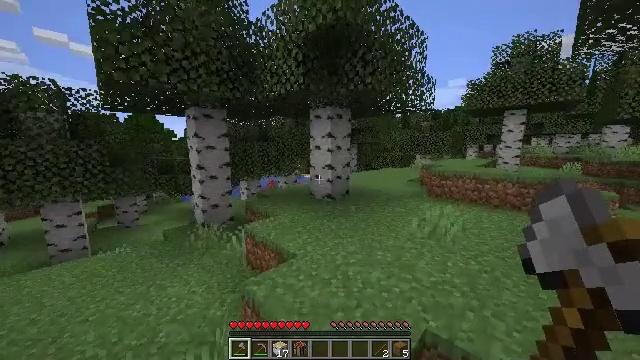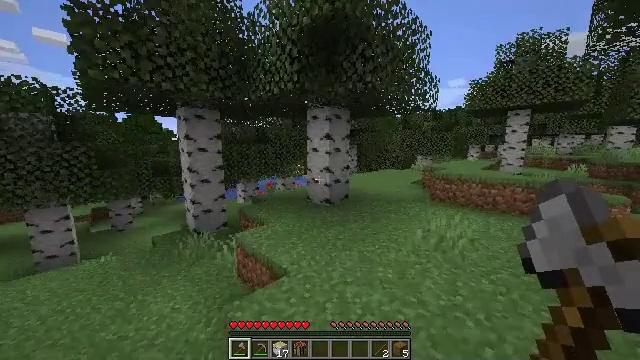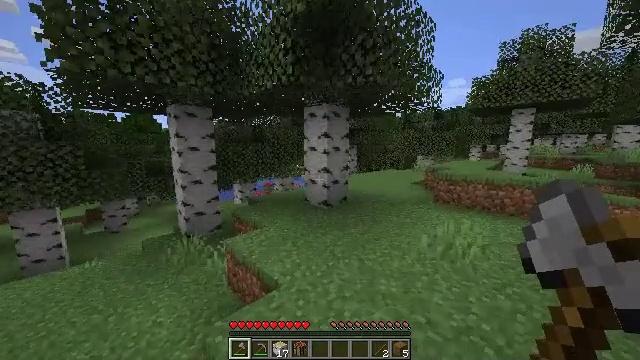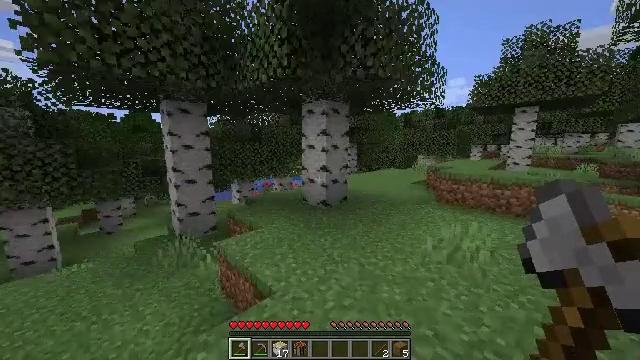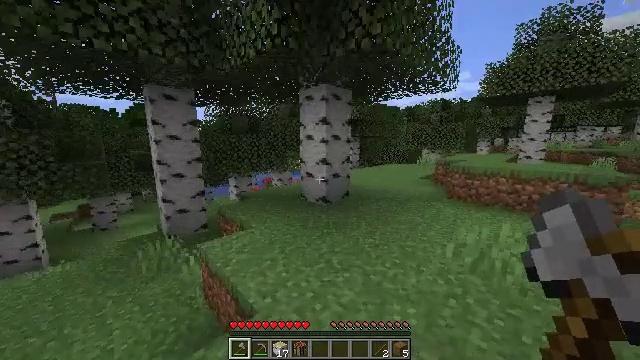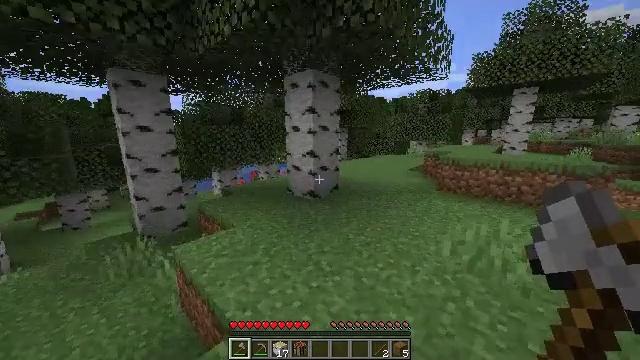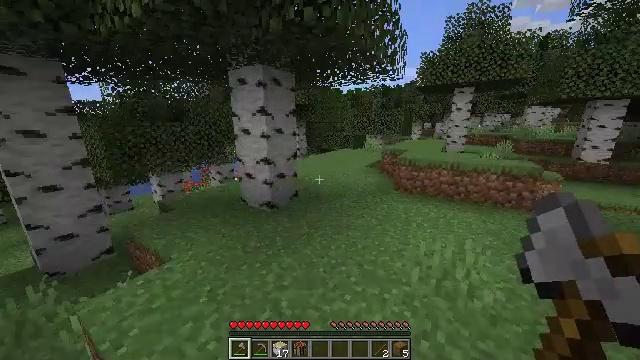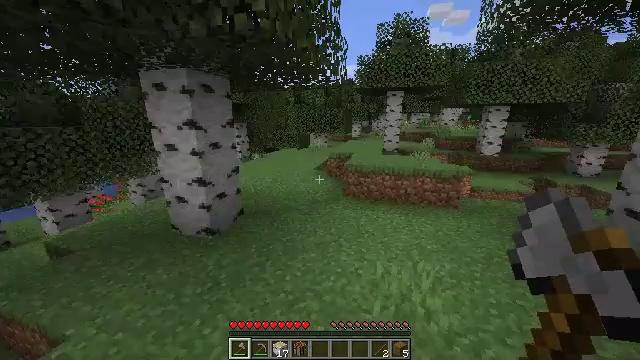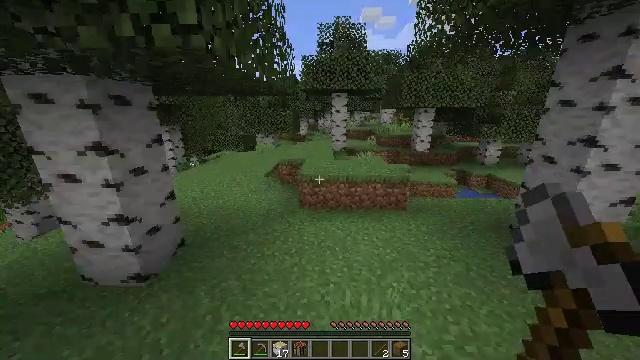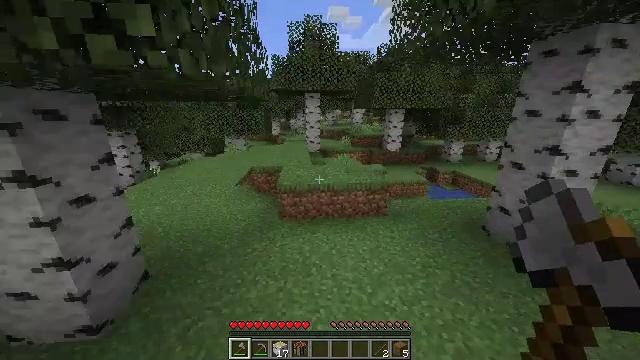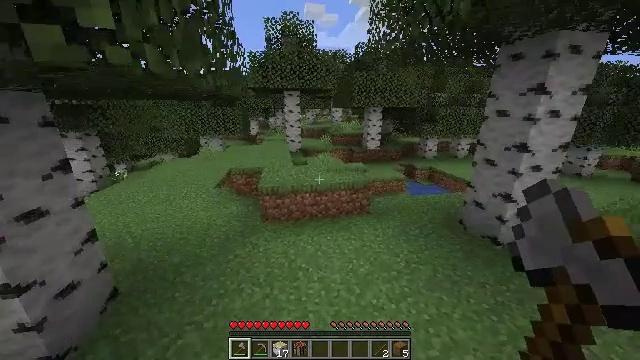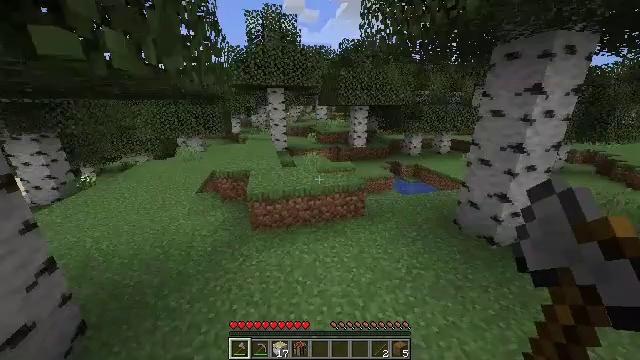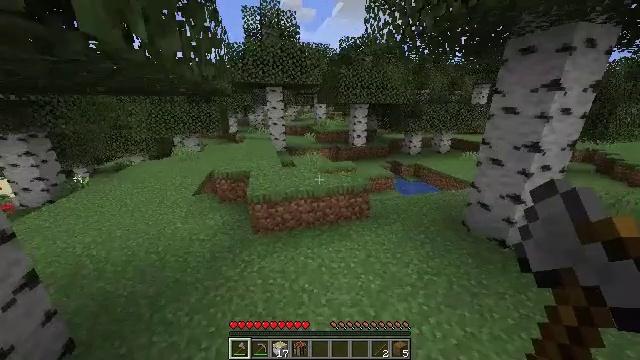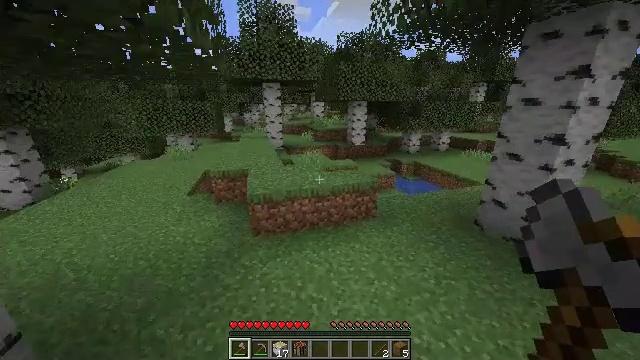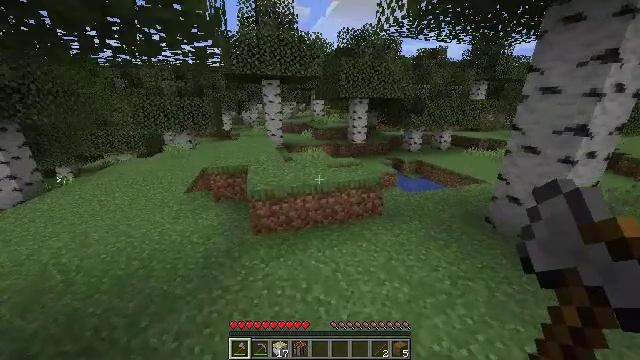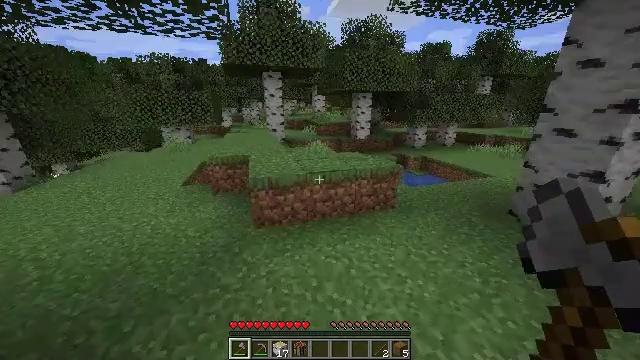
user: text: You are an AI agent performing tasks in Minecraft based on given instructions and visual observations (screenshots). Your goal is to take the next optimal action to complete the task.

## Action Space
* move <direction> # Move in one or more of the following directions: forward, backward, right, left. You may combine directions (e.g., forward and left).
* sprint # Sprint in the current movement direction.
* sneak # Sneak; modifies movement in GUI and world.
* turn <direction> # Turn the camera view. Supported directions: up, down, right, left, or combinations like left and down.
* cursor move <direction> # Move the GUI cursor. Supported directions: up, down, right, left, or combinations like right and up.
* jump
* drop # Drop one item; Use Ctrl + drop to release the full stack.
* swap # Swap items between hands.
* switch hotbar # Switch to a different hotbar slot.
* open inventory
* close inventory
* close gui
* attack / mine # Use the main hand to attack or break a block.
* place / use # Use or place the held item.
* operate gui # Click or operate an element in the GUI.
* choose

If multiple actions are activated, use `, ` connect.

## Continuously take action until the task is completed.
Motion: motion action
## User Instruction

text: Remove the lilac from its place.
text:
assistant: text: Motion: move forward, sprint, jump
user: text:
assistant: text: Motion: move forward, sprint, jump
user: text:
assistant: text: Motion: move forward, sprint, jump
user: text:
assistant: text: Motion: move forward, sprint, turn down, jump
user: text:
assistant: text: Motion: move forward, sprint, turn right and down, jump
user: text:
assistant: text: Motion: move forward, sprint, turn right and down, jump
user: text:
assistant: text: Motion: move forward, sprint, turn right and down, jump
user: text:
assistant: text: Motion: move forward, sprint, turn right and down, jump
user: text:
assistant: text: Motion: move forward, sprint, turn right, jump
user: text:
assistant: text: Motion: move forward, sprint, turn right, jump
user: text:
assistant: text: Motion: move forward, sprint, turn right, jump
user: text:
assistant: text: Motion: move forward, sprint, jump
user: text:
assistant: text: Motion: move forward, sprint, turn right, jump
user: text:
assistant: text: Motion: move forward, sprint, jump
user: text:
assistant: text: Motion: move forward, sprint, jump
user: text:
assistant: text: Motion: move forward, sprint
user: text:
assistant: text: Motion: move forward, sprint, turn left and up
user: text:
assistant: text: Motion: move forward, sprint, turn left and up
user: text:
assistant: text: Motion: move forward, sprint, turn left
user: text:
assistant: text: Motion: move forward, sprint, turn left
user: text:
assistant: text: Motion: move forward, sprint, turn left, jump
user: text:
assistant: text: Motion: move forward, sprint, jump
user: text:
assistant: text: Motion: move forward, sprint, turn left, jump
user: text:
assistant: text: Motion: move forward, sprint, turn left, jump
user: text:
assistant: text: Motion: move forward, sprint, turn left, jump
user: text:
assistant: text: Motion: move forward, sprint, turn left, jump
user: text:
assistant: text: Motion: move forward, sprint, turn left, jump
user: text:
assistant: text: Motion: move forward, sprint, turn left, jump
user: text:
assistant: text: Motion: move forward, sprint, jump
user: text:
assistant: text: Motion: move forward, sprint, jump